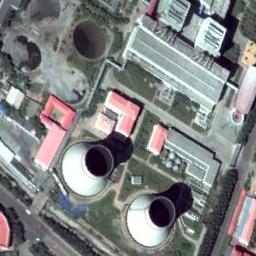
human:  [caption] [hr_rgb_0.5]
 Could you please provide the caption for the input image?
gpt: There are plant and machinery in the thermal power station, there are six cooling towers, two are steaming .

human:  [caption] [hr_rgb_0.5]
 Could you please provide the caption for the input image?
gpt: The thermal power station is on the grass next to some buildings .

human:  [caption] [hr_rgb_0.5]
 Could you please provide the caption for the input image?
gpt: Many buildings of different shapes and sizes are beside the thermal power station .

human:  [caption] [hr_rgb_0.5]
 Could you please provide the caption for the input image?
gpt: There are two thermal power stations, and the left one is emitting smoke .

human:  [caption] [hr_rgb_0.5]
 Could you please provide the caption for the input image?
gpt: There are some buildings and two chimneys on the thermal power station .